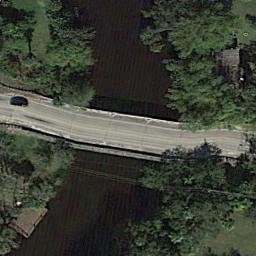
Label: bridge